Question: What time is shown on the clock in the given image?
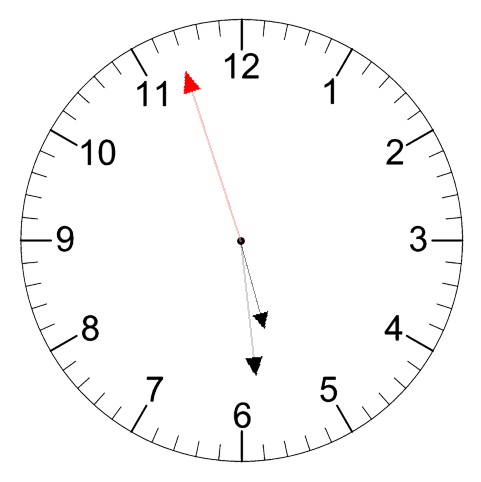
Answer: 05:28:57